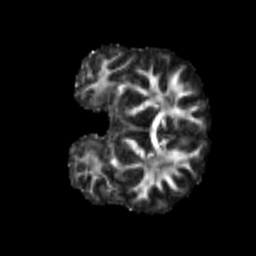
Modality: FA
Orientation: coronal
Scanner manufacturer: siemens
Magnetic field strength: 3 T
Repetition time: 4 s
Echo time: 0.0594 s